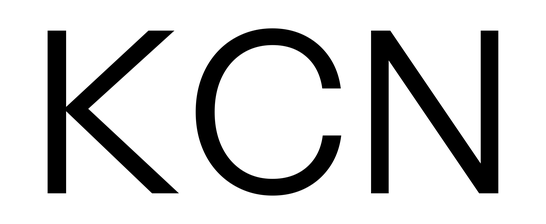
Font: InstrumentSans_Regular